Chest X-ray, PA view. Patient: 57 years old, sex M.
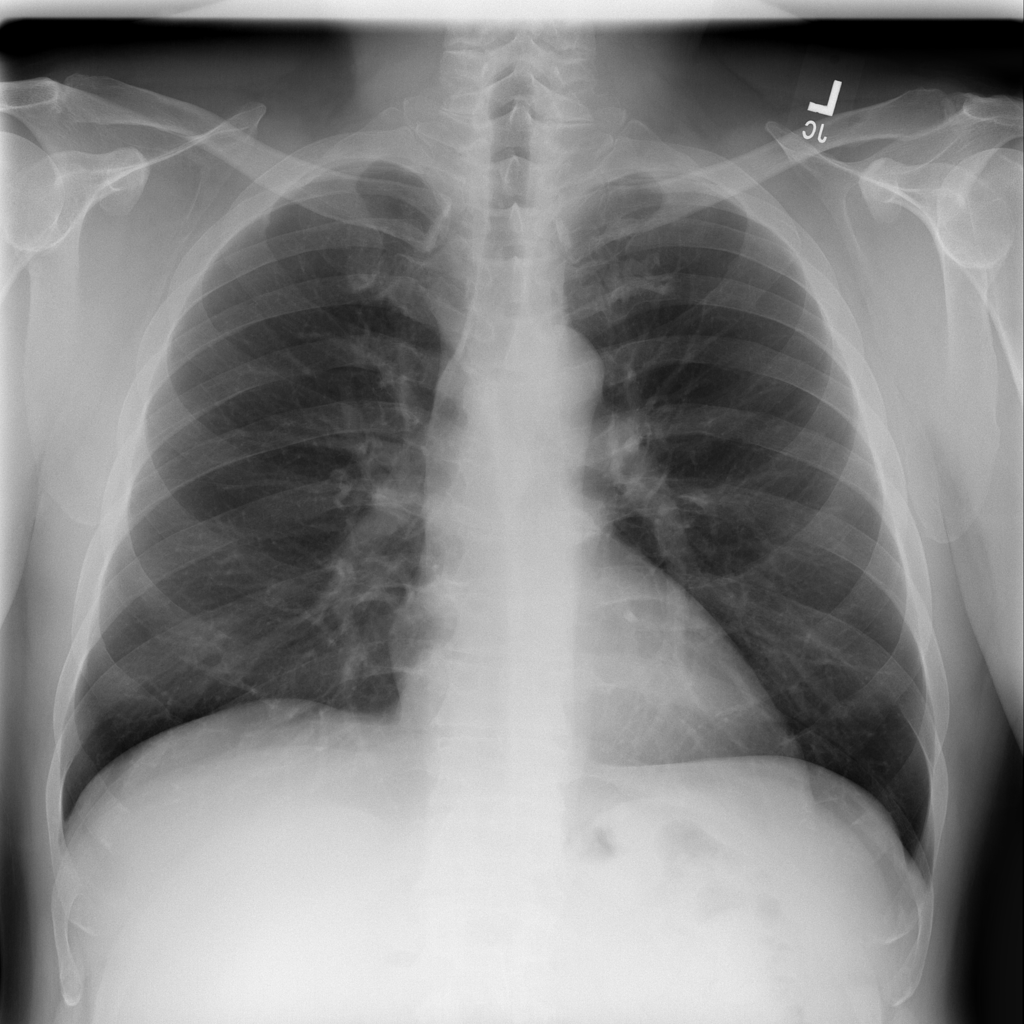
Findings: No Finding